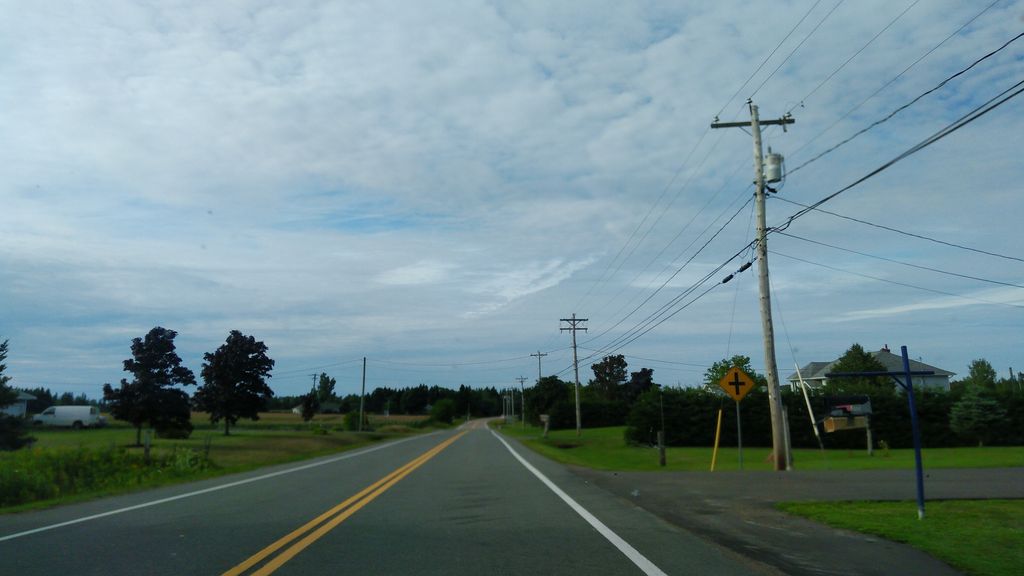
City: charlottetown